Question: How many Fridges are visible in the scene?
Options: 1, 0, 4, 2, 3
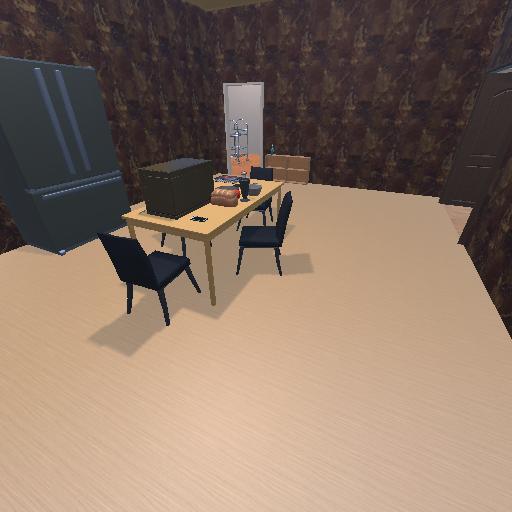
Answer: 1